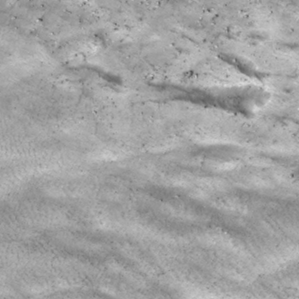
Label: non_frost